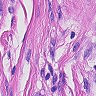
Metastatic tissue present: yes